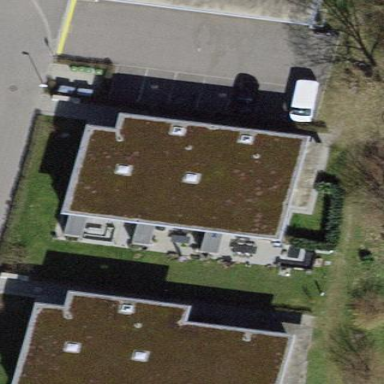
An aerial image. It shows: Flat-roofed building.